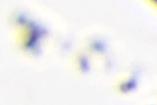
Label: Phaeocystis